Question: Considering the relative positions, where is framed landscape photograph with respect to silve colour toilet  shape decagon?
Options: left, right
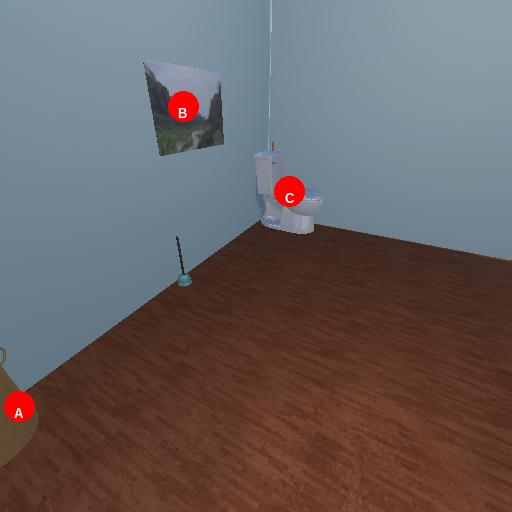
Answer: left